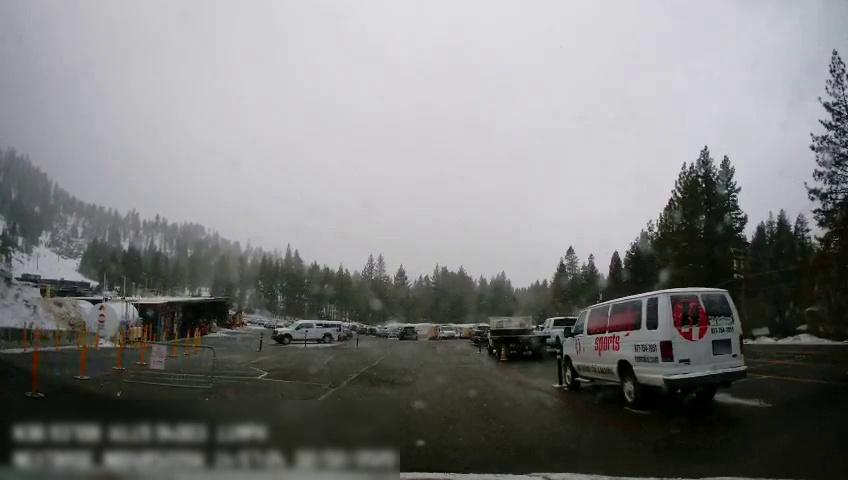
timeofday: Day
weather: Snowy
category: Vehicles | Truck
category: Vehicles | SUV
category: Vehicles | Other LV
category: Vehicles | Van
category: Vehicles | SUV
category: Vehicles | Other LV
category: Vehicles | Truck
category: Drivable Space